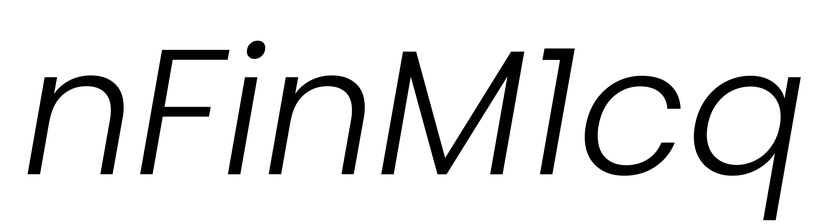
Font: Poppins-LightItalic